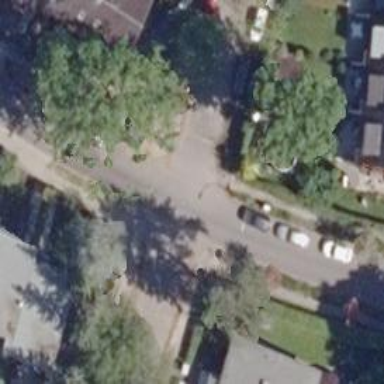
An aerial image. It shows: Residential road with asphalt surface. Both sides have sidewalks.